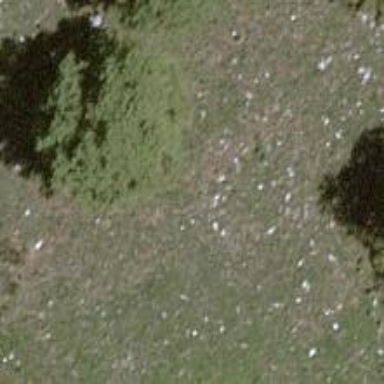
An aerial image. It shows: Beautiful tree in nature.